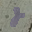
Label: 2